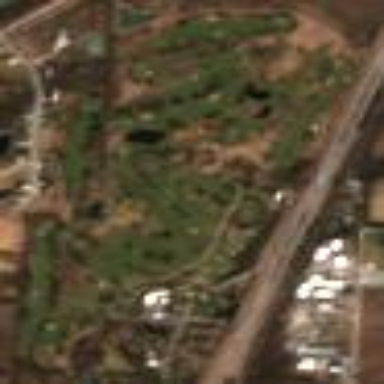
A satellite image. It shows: Golf course surrounded by greenery.